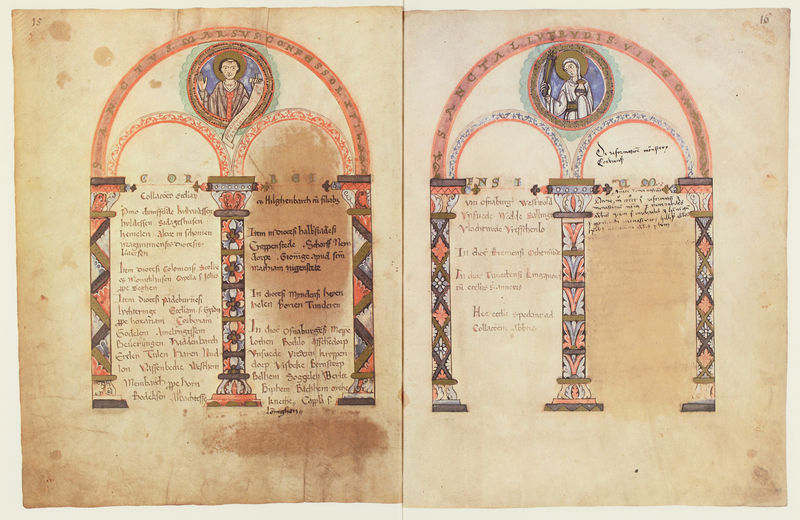
Titel: Liber Vitae der Abtei Corvey
Institution: Münster, Staatsarchiv
Schlagwörter: blau, mann, weiß, blumen, bunt, frau, säule, säulen, rot, ornament, gold, ranken, schrift, bogen, rundbogen, tor, buch, zettel, seite, illustration, text, arkaden, buchdruck, buchseite, verziert, flecken, palmzweig, heiligenschein, verwischt, mittelalter, romanik, gebote, heiliger, schriftrolle, heilige, buchseiten, miniatur, handschrift, latein, buchmalerei, geand, illumination, umgeben, 15, 16, ottonen, säuleb, schriftrole, erneuert, hheiligenschein